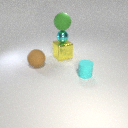
large brown rubber sphere behind small cyan rubber cylinder